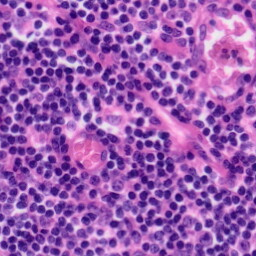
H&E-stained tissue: Tonsil